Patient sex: F
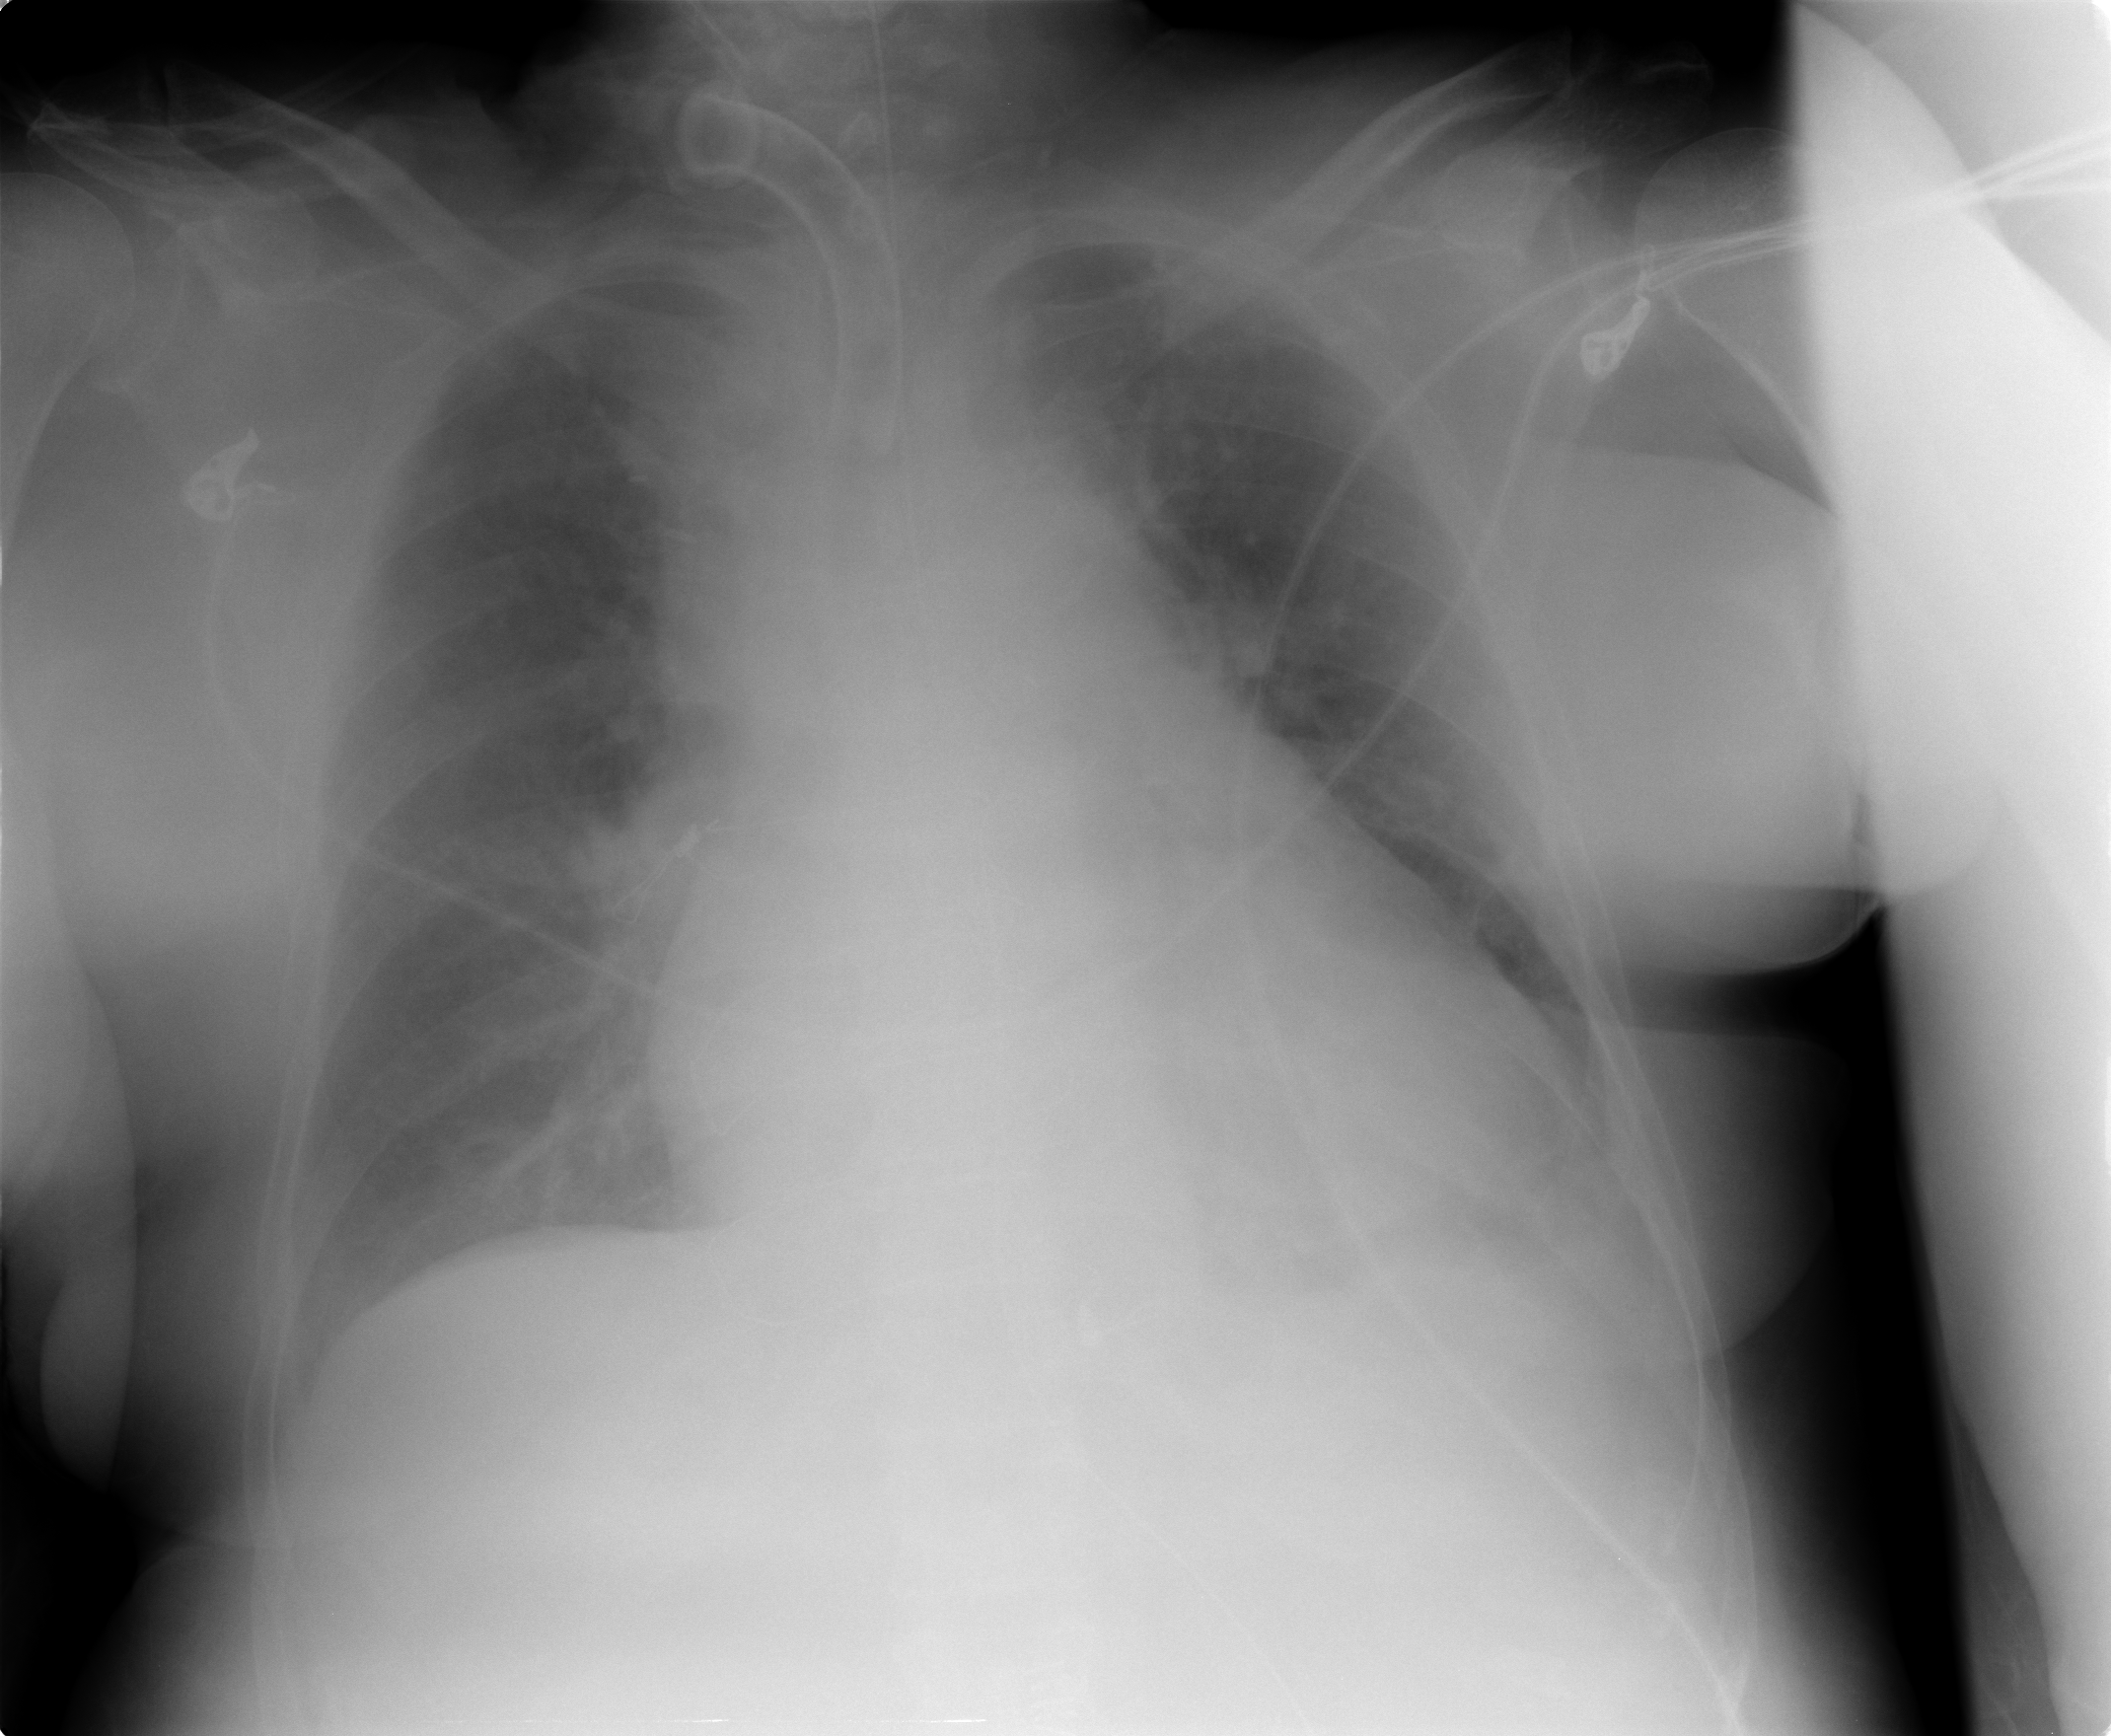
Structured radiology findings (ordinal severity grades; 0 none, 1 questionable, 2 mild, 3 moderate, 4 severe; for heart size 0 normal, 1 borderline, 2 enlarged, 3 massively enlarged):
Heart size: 3
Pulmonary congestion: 2
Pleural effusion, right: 0
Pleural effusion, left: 2
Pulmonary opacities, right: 0
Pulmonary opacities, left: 0
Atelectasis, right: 2
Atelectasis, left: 2